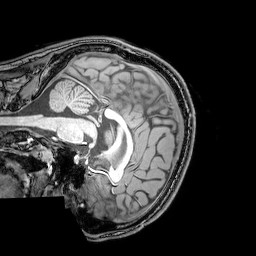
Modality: T1w
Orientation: sagittal
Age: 26
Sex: male
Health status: healthy
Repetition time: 0.081 s
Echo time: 0.037 s